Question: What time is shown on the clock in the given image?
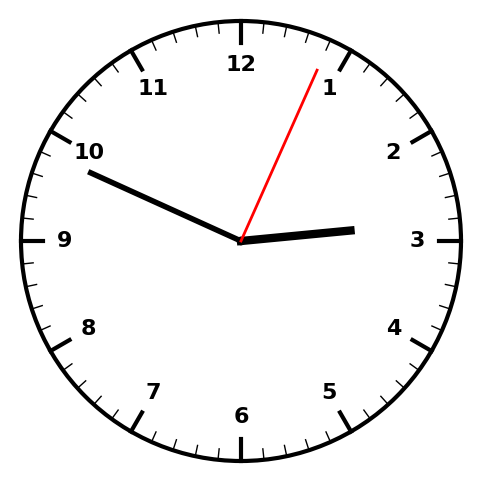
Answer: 02:49:04